Question:
'''
<link href="<?= base_url('asset/css/font-awesome.css');?>" rel="stylesheet" type="text/css"/>
'''
I have applied css in a view file with head tag.
I am begginer in a codeigniter so,anyone have solutions for me.
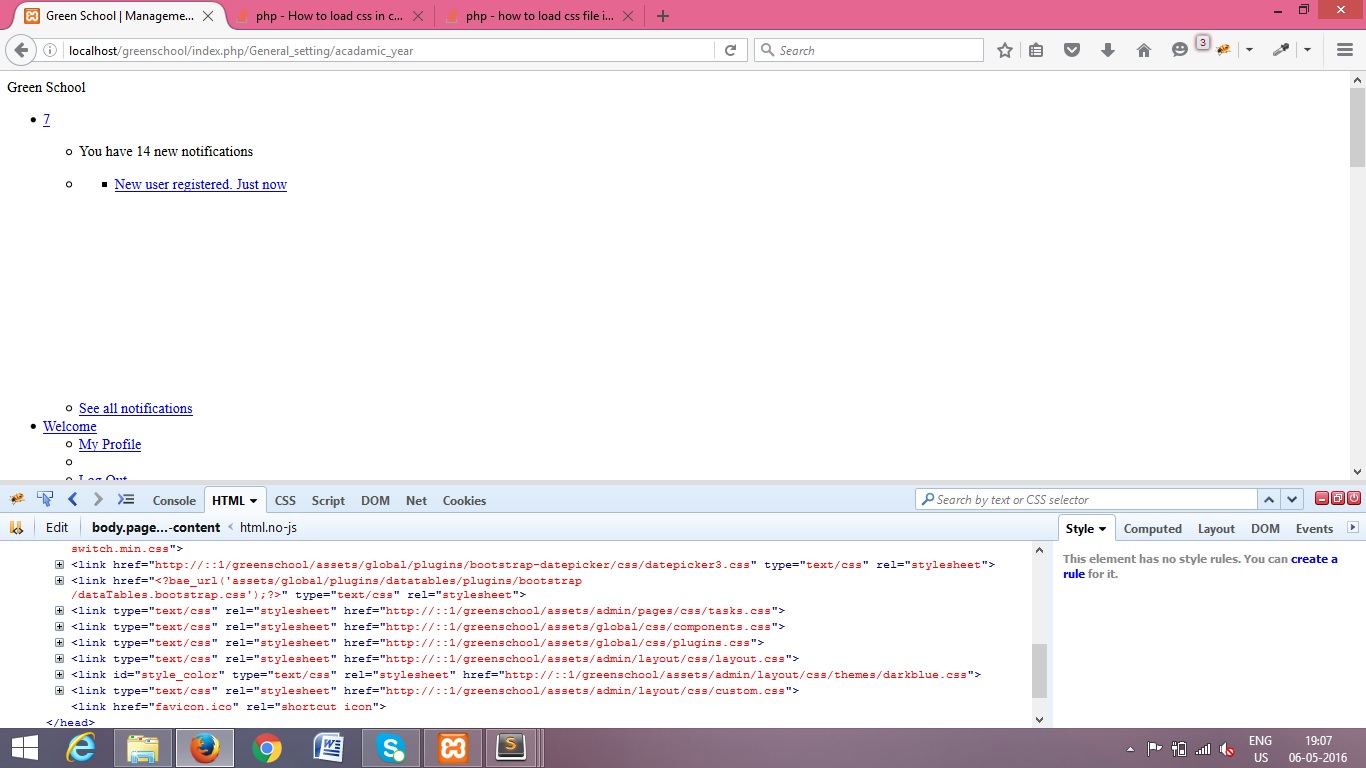
Answer: You have misspelled 'bae_url()' instead 'base_url()'.
Change it to
'''
<link href="<?php echo base_url('assets/global/plugins/datatables/plugins/bootstrap/dataTables.bootstrap.css');?>">
'''
and in 'APPPATH . 'config/config.php'' set
'''
$config['base_url'] = 'http://localhost/greenschool/';
'''